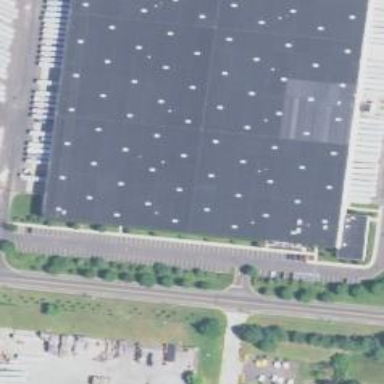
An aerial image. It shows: Warehouse building.